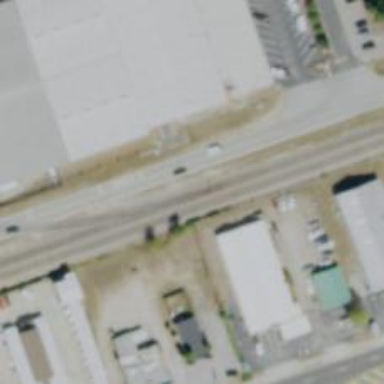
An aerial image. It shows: Railway spur junction.